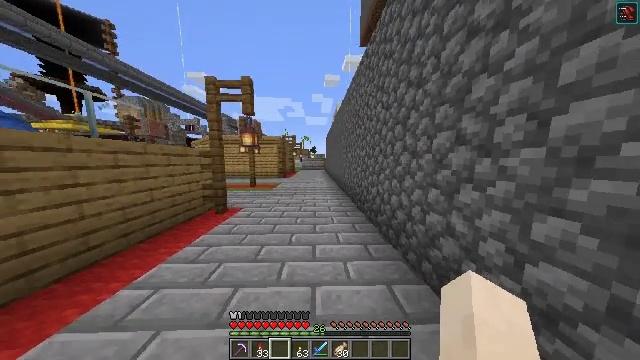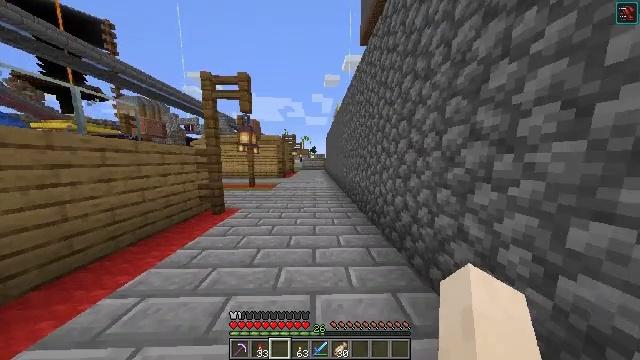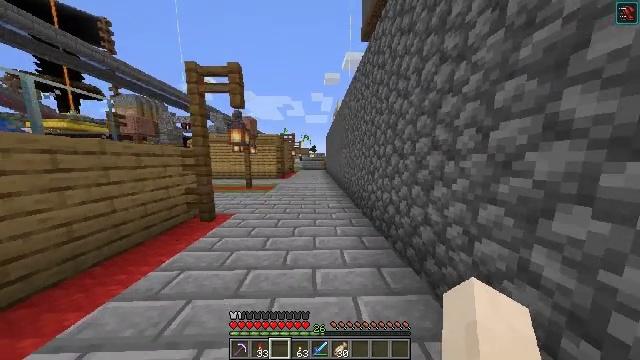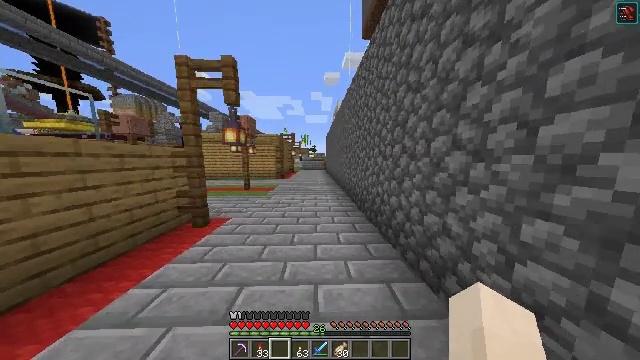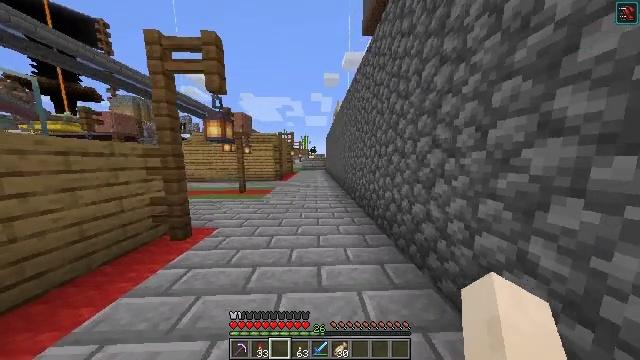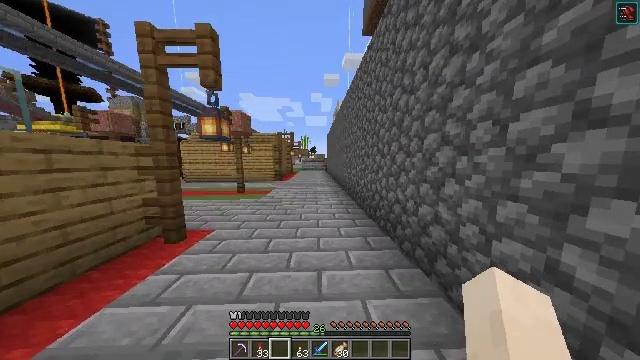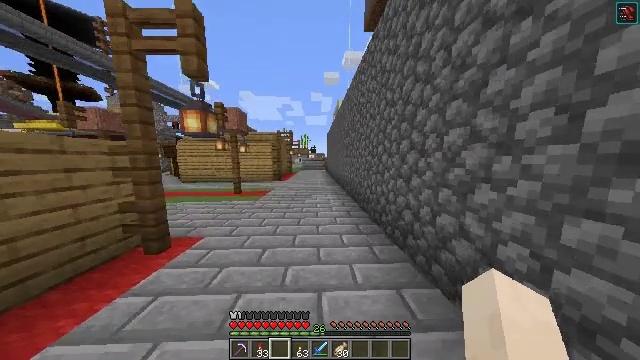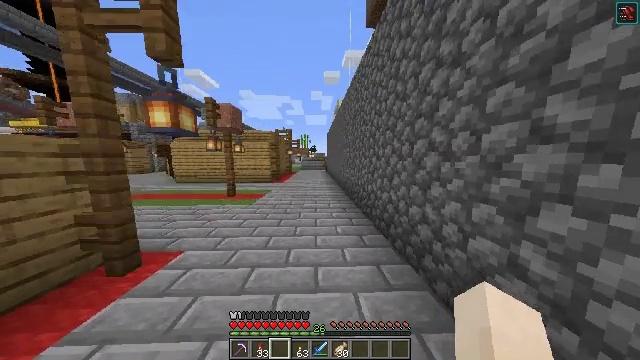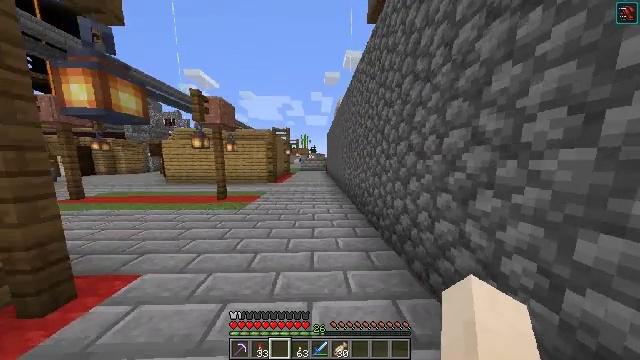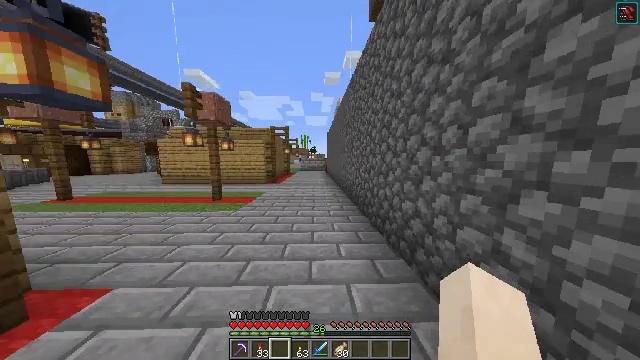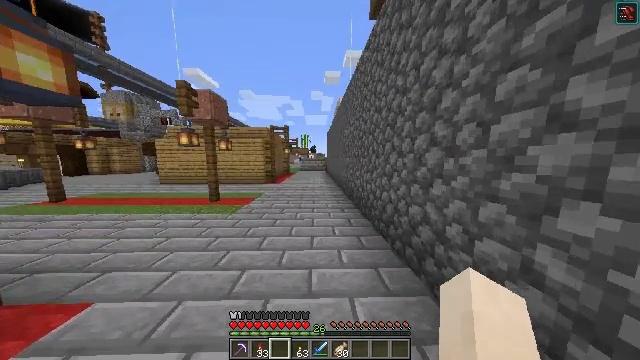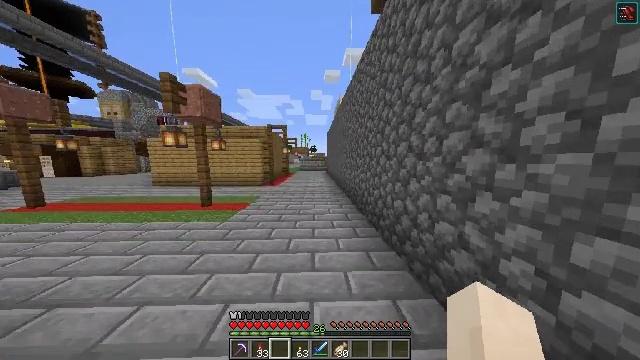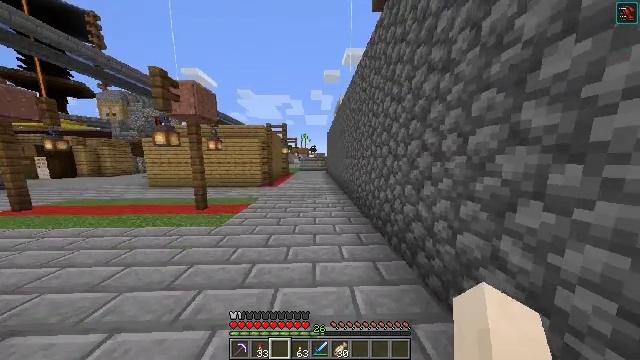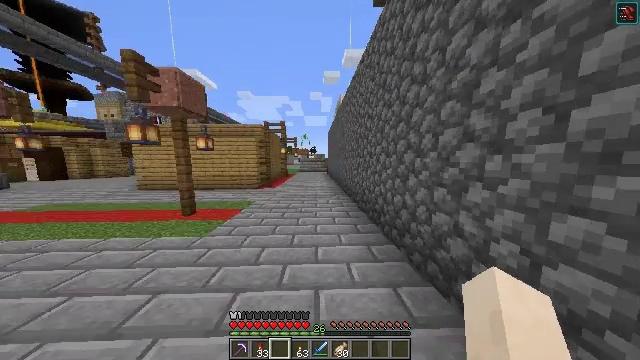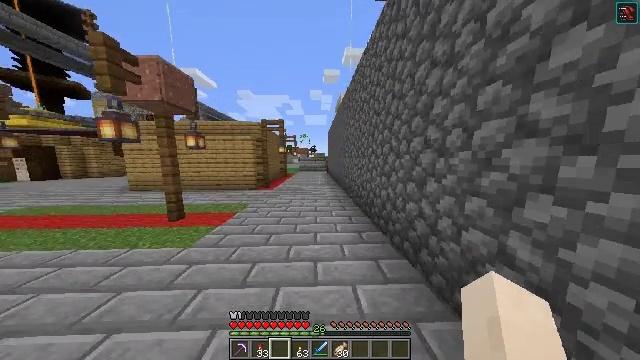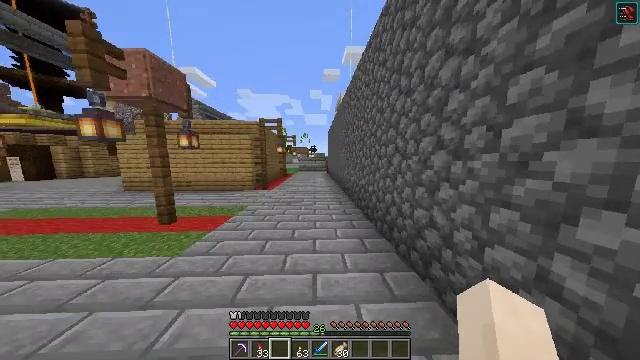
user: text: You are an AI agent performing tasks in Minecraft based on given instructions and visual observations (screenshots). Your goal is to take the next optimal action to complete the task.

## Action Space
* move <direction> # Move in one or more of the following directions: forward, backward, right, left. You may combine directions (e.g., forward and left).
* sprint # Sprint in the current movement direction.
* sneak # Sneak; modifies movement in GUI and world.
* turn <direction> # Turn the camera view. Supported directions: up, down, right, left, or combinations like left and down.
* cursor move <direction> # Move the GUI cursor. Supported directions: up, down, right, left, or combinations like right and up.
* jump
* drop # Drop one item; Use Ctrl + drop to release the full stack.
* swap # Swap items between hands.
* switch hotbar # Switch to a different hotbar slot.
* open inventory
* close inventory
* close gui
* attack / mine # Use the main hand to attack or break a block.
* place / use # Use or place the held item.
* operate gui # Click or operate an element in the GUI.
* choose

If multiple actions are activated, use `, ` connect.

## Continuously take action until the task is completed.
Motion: motion action
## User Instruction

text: Convert emeralds into an emerald block.
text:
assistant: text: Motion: move forward
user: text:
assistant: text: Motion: move forward
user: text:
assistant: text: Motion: move forward
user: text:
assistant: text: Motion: move forward
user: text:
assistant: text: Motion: move forward
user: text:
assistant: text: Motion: move forward
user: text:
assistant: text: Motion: move forward
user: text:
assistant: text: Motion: move forward
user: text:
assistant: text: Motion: move forward
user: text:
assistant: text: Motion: move forward
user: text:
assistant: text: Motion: move forward
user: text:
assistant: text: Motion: move forward
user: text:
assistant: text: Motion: move forward
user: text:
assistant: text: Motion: move forward
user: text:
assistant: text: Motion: move forward
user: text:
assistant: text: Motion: move forward
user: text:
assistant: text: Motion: move forward
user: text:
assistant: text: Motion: move forward
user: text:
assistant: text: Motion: move forward
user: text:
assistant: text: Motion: move forward
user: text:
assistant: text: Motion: move forward
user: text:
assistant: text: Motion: move forward
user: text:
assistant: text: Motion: move forward
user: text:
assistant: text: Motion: move forward
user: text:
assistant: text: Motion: move forward
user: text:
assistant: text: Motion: move forward
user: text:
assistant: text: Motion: move forward
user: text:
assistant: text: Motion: move forward
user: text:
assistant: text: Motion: move forward, jump
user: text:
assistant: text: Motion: move forward, jump